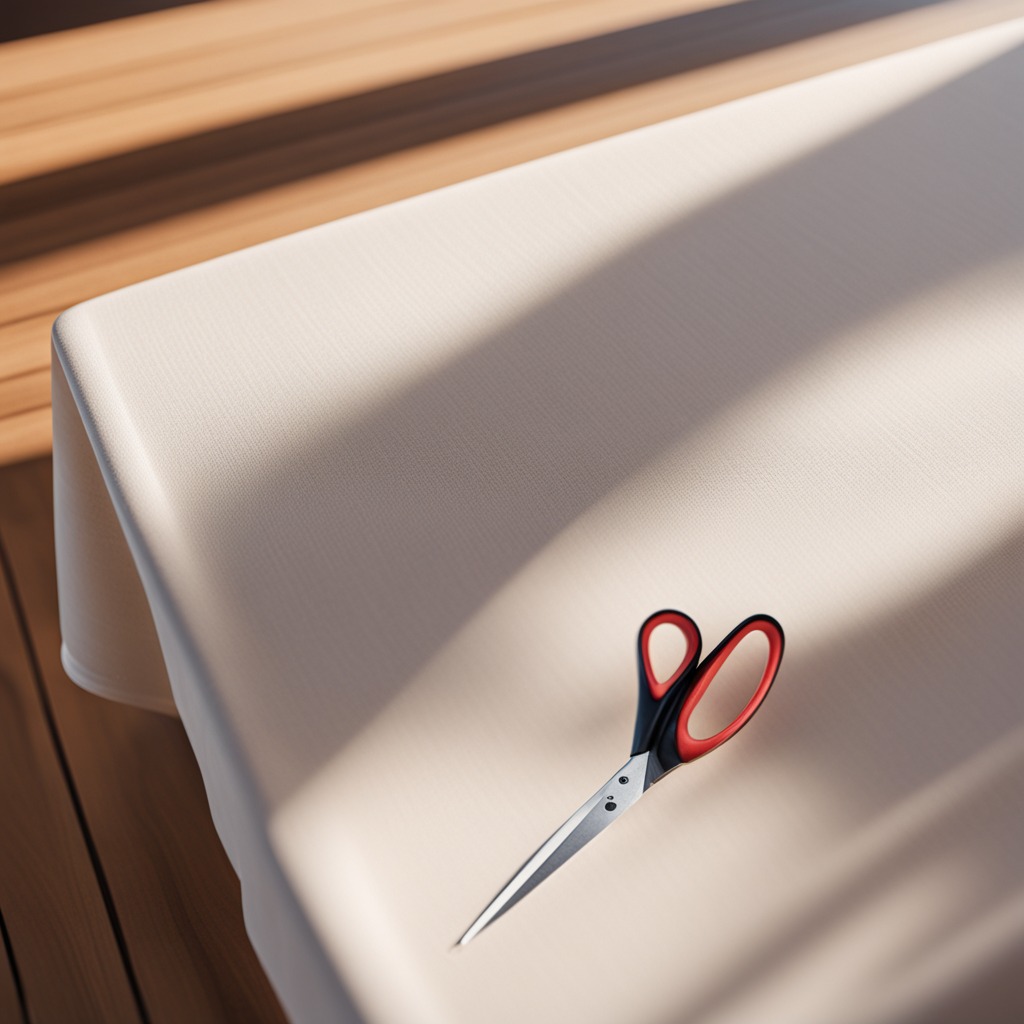
A scissor is lying on the wooden table in the outdoor workshop during daytime bright natural light soft shadows worn but beneath the cloth.